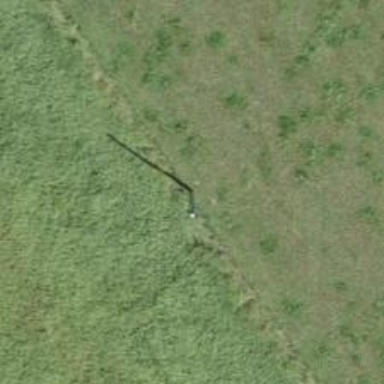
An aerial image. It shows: Minor power line.